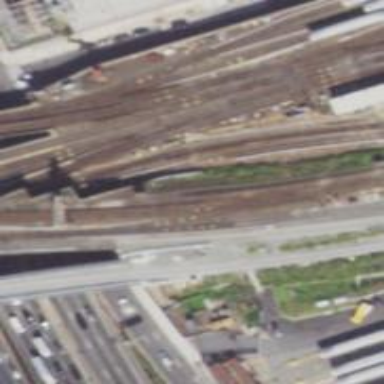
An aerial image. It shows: Electrified rail for trains.